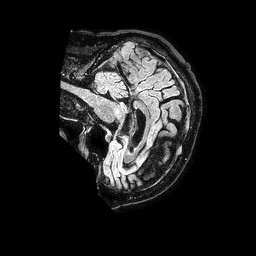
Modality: FLAIR
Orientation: sagittal
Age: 86
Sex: male
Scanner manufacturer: philips
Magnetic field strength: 1.5 T
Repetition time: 4.8 s
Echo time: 0.3 s